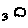
Label: cloud